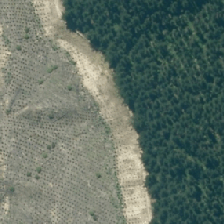
Land cover: harvested_forest